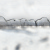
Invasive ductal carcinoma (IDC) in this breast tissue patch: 0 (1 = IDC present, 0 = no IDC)